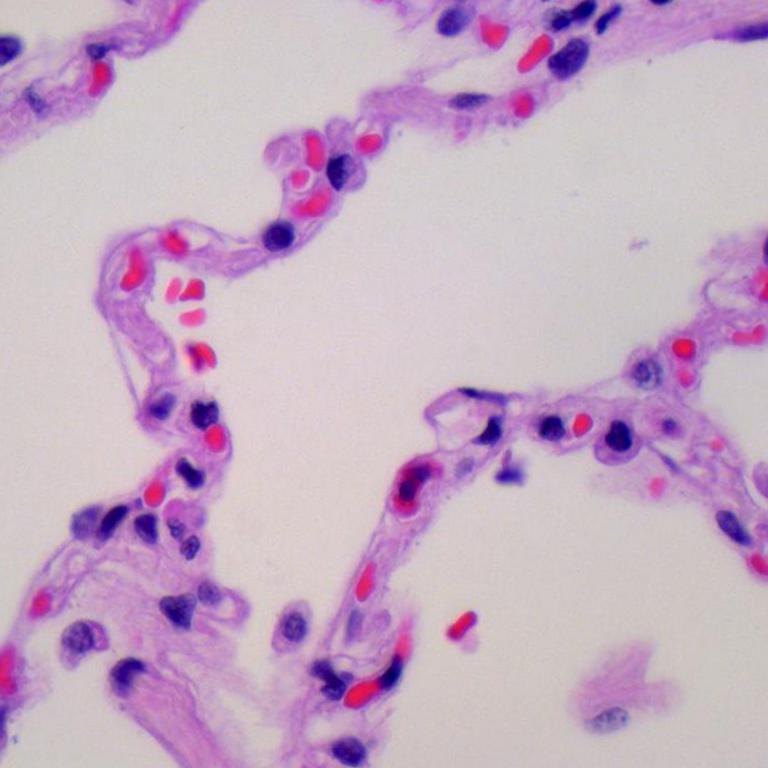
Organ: lung
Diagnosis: benign